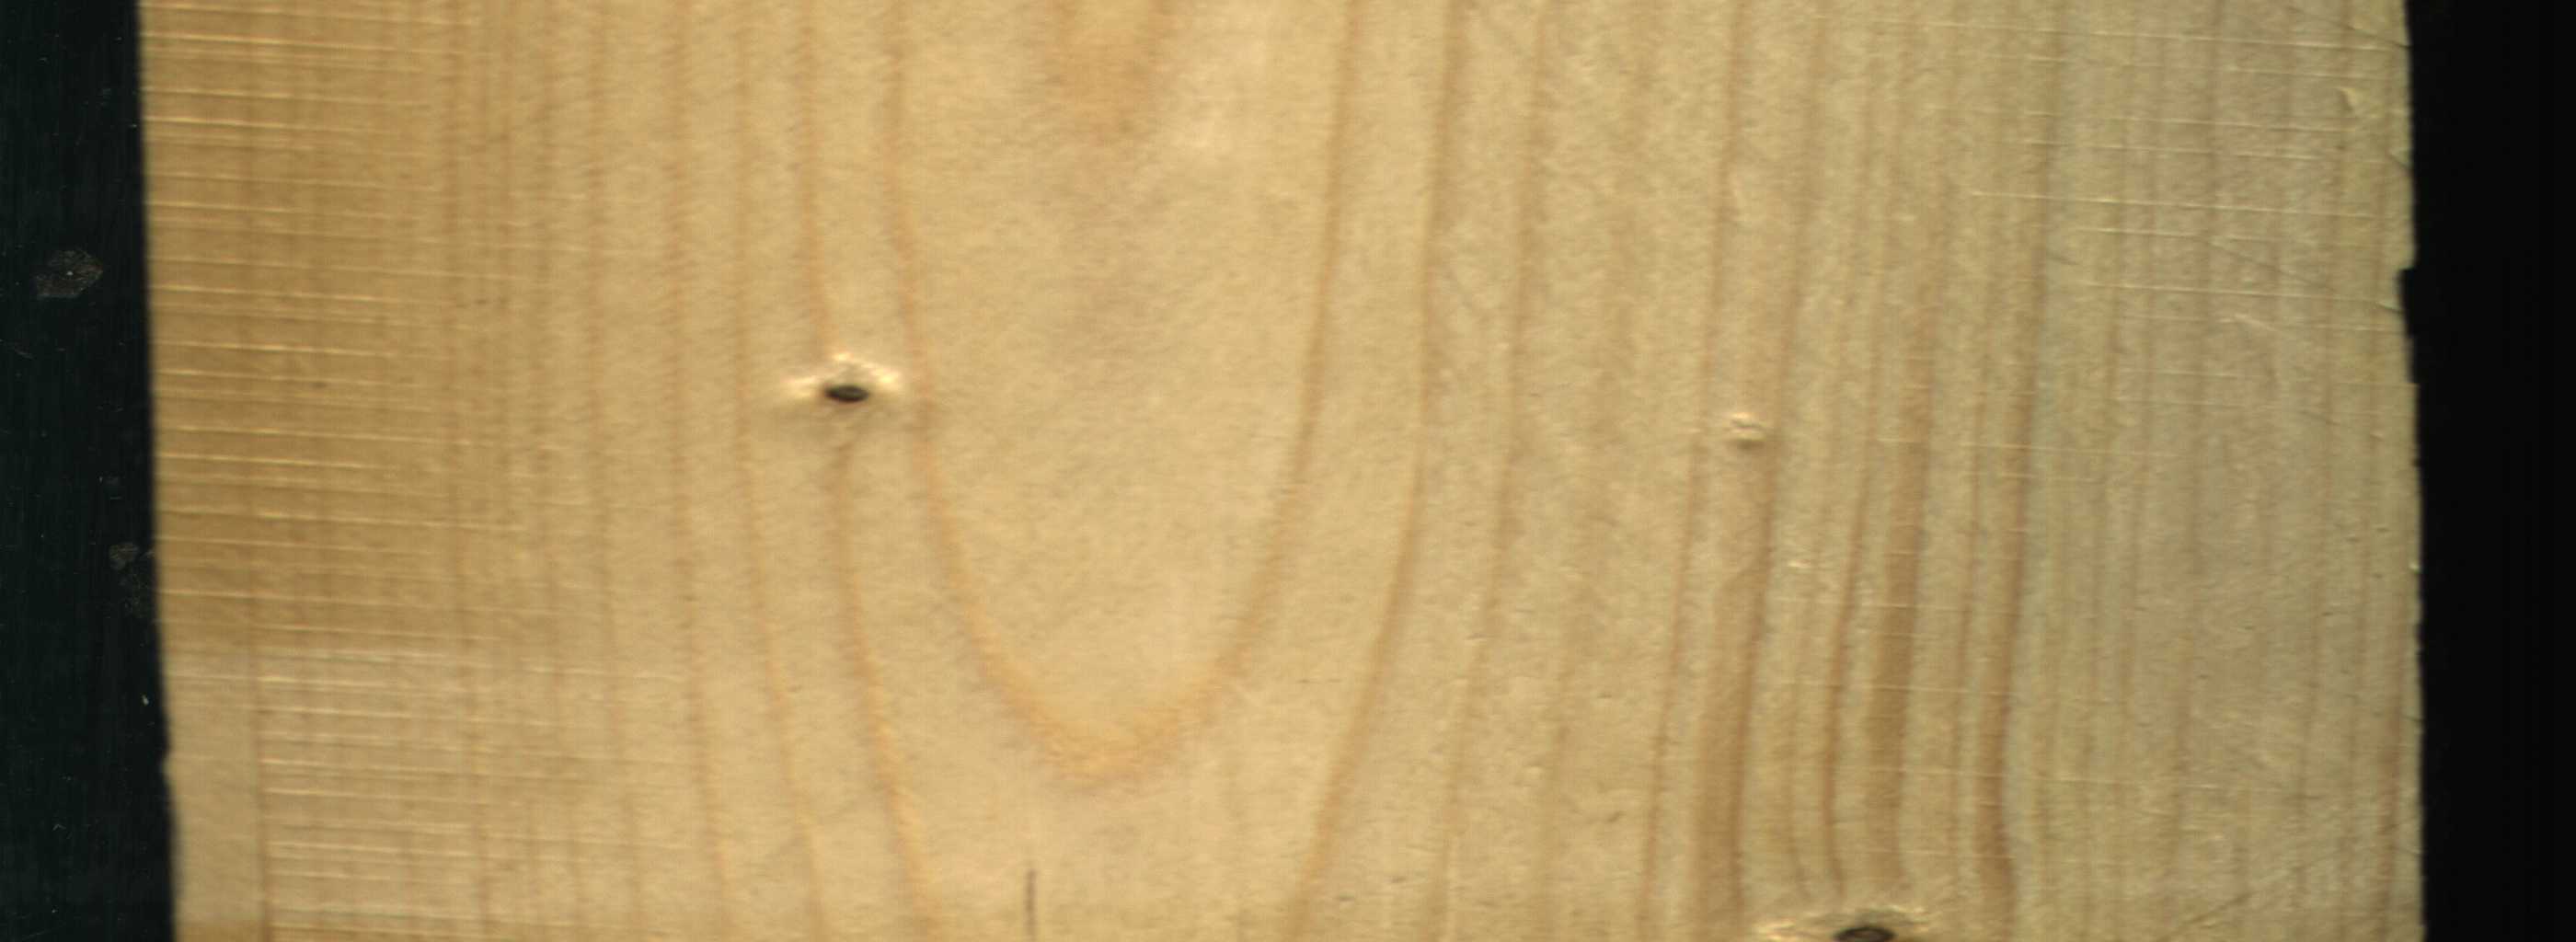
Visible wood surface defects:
Dead_Knot
Live_Knot